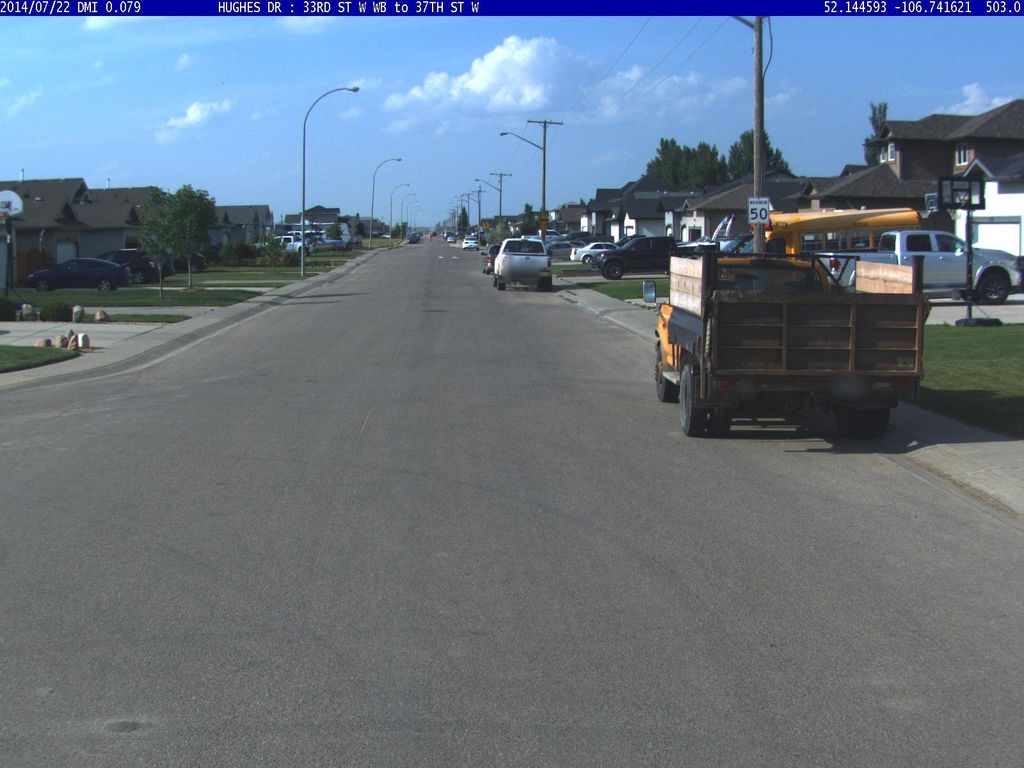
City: saskatoon